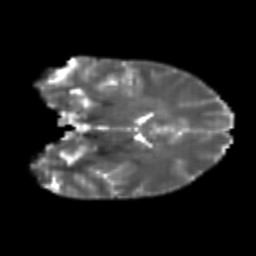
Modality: T2w
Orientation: coronal
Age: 20
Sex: female
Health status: healthy
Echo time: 0.074 s